Question: I was wondering if there's a way to change the default shape of a google.maps.InfoWindow object.

I just want to display a rectangle in the center of the map with some HTML content (I don't want the dialog-like shape.
Any ideas?
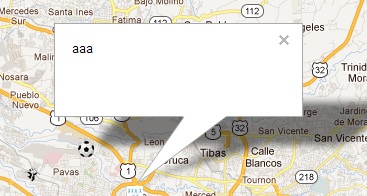
Answer: you can set the size like this,
'''
var infowindow = new google.maps.InfoWindow(
{
size: new google.maps.Size(150,50)
});
'''
or you can use google maps infobox api.<URL>